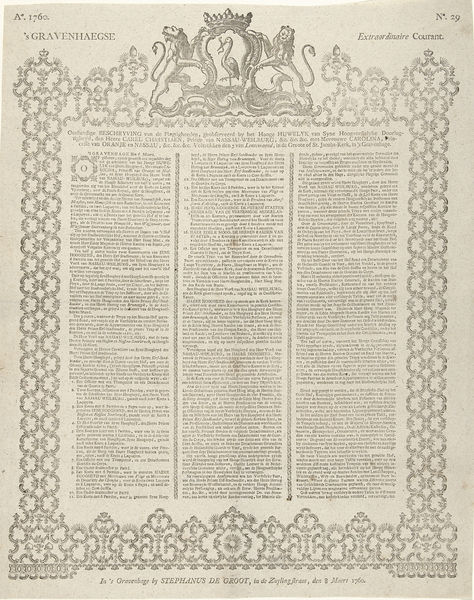
Titel: Extra editie van de 's Gravenhaegse Courant bij het huwelijk van Karel Christiaan van Nassau-Weilburg met prinses Carolina
Künstler: Stephanus de Groot
Standort: Amsterdam
Institution: Rijksmuseum
Schlagwörter: crown, print, paper, ancient, antique, text, words, lions, literarture, design margins